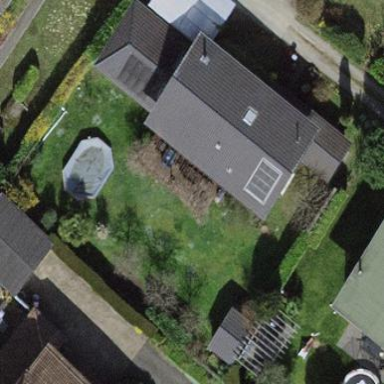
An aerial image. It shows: Garden area designated for leisure land.